Question: I have an E-mail I want to send from C# which has a vCalendar and an HTML body parts.
I created a 'MailMessage', and set 2 alternate views:
'''
AlternateView avCal = new AlternateView("VCALENDAR:...", null, "text/calendar");
AlternateView avHtml = new AlternateView("<p>some html</p>", null, "text/html");
mailMessage.AlternateViews.Add(avCal);
mailMessage.AlternateViews.Add(avHtml);
'''
This gives me a message with a 'Content-Type' of 'multipart/alternative'.
This will show both the calendar appointment and HTML part on my webmail but not Outlook.
How can I show two different parts like this with different content types? What I'm looking for is more like a 'Content-Type: multipart/mixed' where both "Alternate Views" show up.
When I use @Chris Haas's method, I get close but the markup is not rendered. It seems to be ignoring 'MailMessage.IsBodyHtml = true'

not really sure how to view it raw in outlook but just the headers...
'''
Return-Path: <*****@****.com>
X-Footer: ZWJyaWRnZS5jb20=
Received: from localhost ([127.0.0.1])
by mail.foo.com
for *****@****.com;
Wed, 2 Jan 2013 17:20:14 -0500
MIME-Version: 1.0
From: "George Washington" <*****@****.com>
To: "George Washington" <*****@****.com>
Date: 2 Jan 2013 17:29:14 -0500
Subject: To-Do: test test - test
Content-Type: multipart/mixed;
boundary=--boundary_0_4fbc08b4-2198-45b1-bf2e-9659179aad84
'''
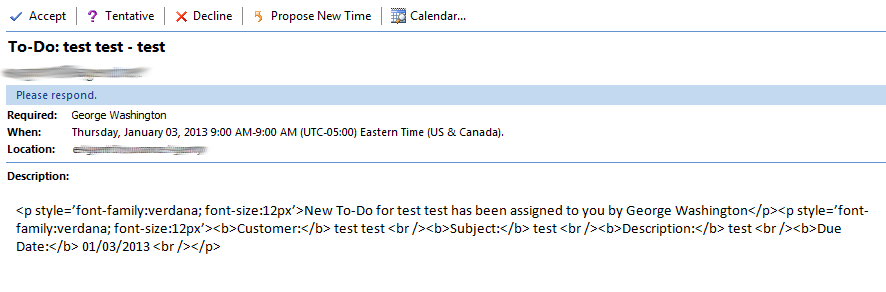
Answer: Try sending the VCALENDAR as an 'Attachment' with the 'Inline' attribute set to 'true':
'''
using (MailMessage mm = new MailMessage("...", "...", "Subject here", "Body here")) //Pick whatever constructor you want
{
using (Attachment a = new Attachment("c:\test.ics", "text/calendar")) //Either load from disk or use a MemoryStream bound to the bytes of a String
{
a.Name = "meeting.ics"; //Filename, possibly not required
a.ContentDisposition.Inline = true; //Mark as inline
mm.Attachments.Add(a); //Add it to the message
using (SmtpClient s = new SmtpClient("...")) //Send using normal
{
s.Send(mm);
}
}
}
'''
Okay, I've updated the code to not rely on a file, so that we're using the exact same ICS file. Update the strings at the top and the 'SmtpClient' if needed but otherwise leave the code exactly as is. The ICS is from the middle of <URL>.
'''
String mailFrom = "xyz@example.com";
String mailTo = "xyz@example.com";
String mailSubject = "This is a test";
String mailBody = "<p><strong>Hello</strong> world</p>";
String smtpServer = "mail.example.com";
using (var mm = new MailMessage()) //Pick whatever constructor you want
{
mm.To.Add(mailFrom);
mm.From = new MailAddress(mailTo);
mm.Subject = mailSubject;
mm.Body = mailBody;
mm.IsBodyHtml = true;
String t = "BEGIN:VCALENDAR
" +
"METHOD:REQUEST
" +
"BEGIN:VEVENT
" +
"DTSTAMP:20080325T202857Z
" +
"DTSTART:20080325T200000Z
" +
"DTEND:20080325T220000Z
" +
"SUMMARY:Test meeting request
" +
"UID:040000008200E00074C5B7101A82E00800000000B2BB07349575C80100000000000000001000000019BF8D0149C50643A81325C54140C093
" +
"ATTENDEE;ROLE=REQ-PARTICIPANT;PARTSTAT=NEEDS-ACTION;RSVP=TRUE;CN="Dan":MAIL
" +
" TO:myuser@mydom.com
" +
"ORGANIZER;CN="Administrator":MAILTO:administrator@mydom.com
" +
"LOCATION: Here
" +
"DESCRIPTION:Test Request
" +
"SEQUENCE:0
" +
"PRIORITY:5
" +
"CLASS:
" +
"CREATED:20080321T190958Z
" +
"STATUS:CONFIRMED
" +
"TRANSP:OPAQUE
" +
"END:VEVENT
" +
"END:VCALENDAR";
Byte[] bytes = System.Text.Encoding.ASCII.GetBytes(t);
using (var ms = new System.IO.MemoryStream(bytes))
{
using (var a = new Attachment(ms, "meeting.ics", "text/calendar")) //Either load from disk or use a MemoryStream bound to the bytes of a String
{
a.ContentDisposition.Inline = true; //Mark as inline
mm.Attachments.Add(a); //Add it to the message
using (SmtpClient s = new SmtpClient(smtpServer)) //Send using normal
{
s.Send(mm);
}
}
}
}
'''